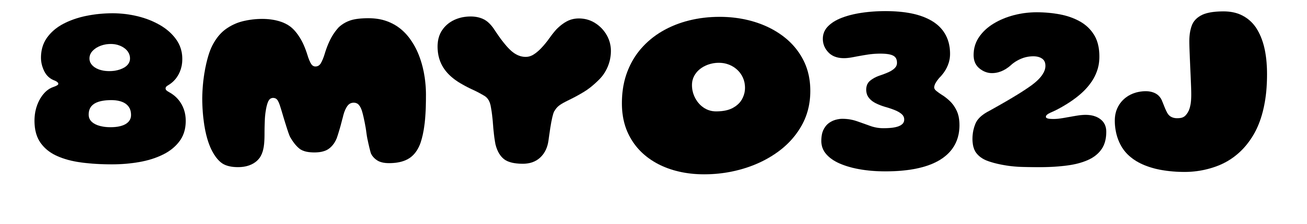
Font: Gluten_ExtraBold